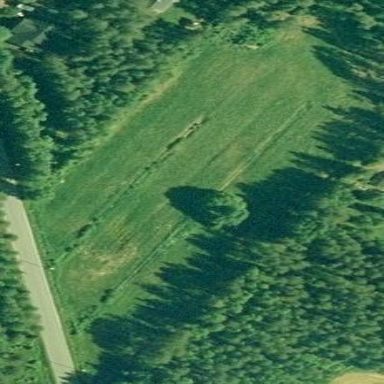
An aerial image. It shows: Beautiful meadow.